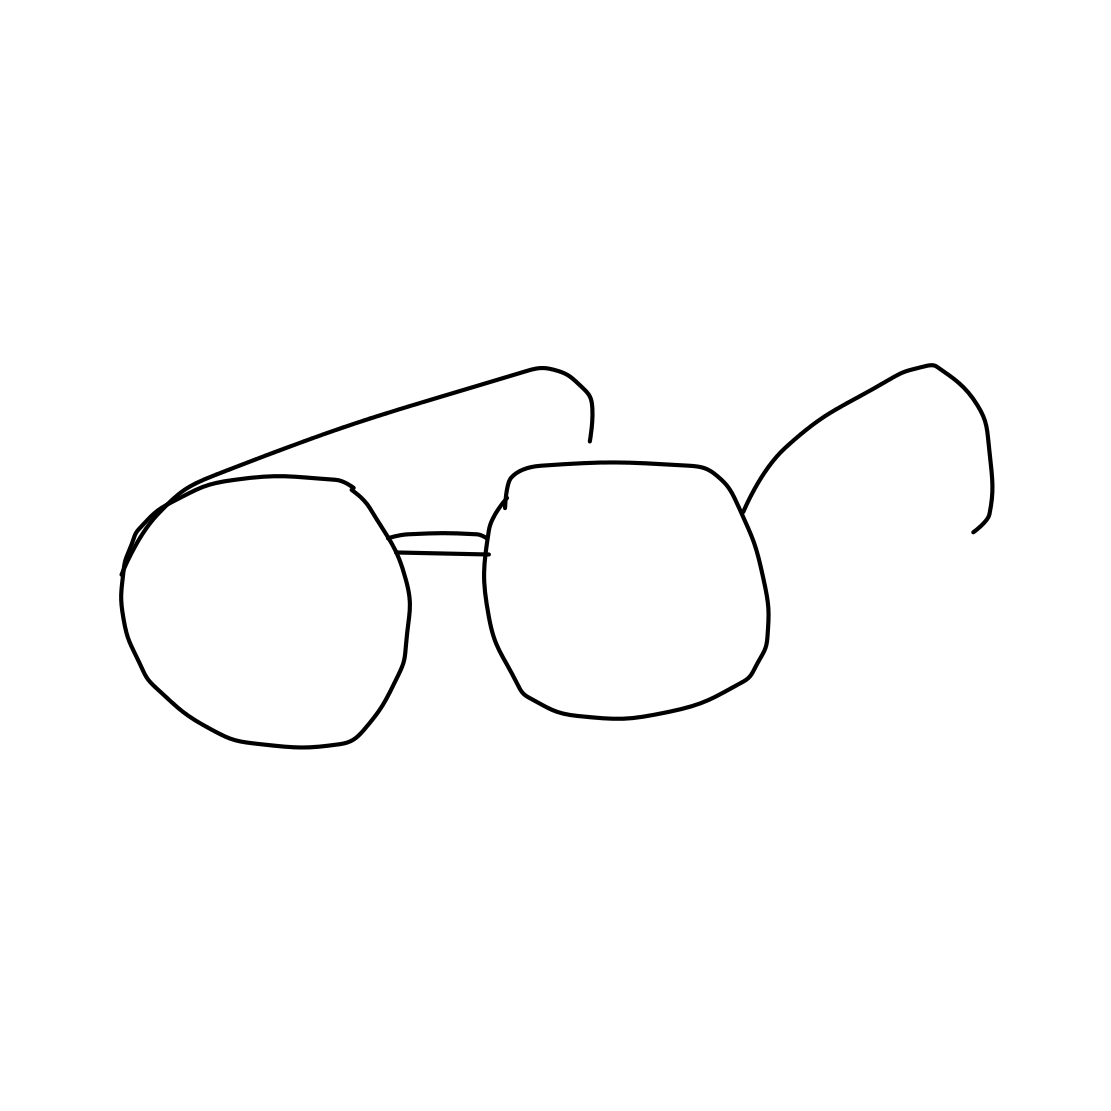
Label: eyeglasses